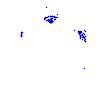
Particle: kaon